Question: I'm new to flask & web dev. I want to pass output of an algorithm to template so I can show it to user. But I'm doing something wrong and don't see any output in HTML other then empty bullet points.
'''
from flask import Flask, request, jsonify, render_template
from image_processing import find_cross_v4
import json
app = Flask(__name__)
def run_algorithms():
return {'file_name': f.filename, 'set_min': 'hello world 1','rep_sec':'hello world 2'}
@app.route('/upload', methods=['POST'])
def upload():
f = request.files['file']
f.save("image_processing/query.jpg")
data = run_algorithms()
#jsondata = jsonify(data)
#data =json.loads(jsondata)
return render_template('results.html',data=data)
@app.route('/test',methods=['POST'])
def test():
try:
f = request.files['file']
f.save("image_processing/query.jpg")
except KeyError:
return jsonify({'error': 'File Missing'})
result = run_algorithms(f)
return jsonify(result)
if __name__ == "__main__":
app.debug = True
app.run(host='0.0.0.0')
'''
'''
<!DOCTYPE html>
<html>
<head>
</head>
<body>
<h1 class="logo">Results</h1>
<ul>
{% for data in data %}
<li>{{data.file_name}}</li>
<li>{{data.set_min}}</li>
<li>{{data.rep_sec}}</li>
{% endfor %}
</ul>
</body>
</html>
'''
I hit '/test' from command line
'''
curl --form file=@somefile.jpg http://0.0.0.0:5000/test
'''
Got below as output.
> {
"file_name": "somefile.jpg",
"rep_sec": "hello world 2",
"set_min": "hello world 1" }
Results when I try things via browser

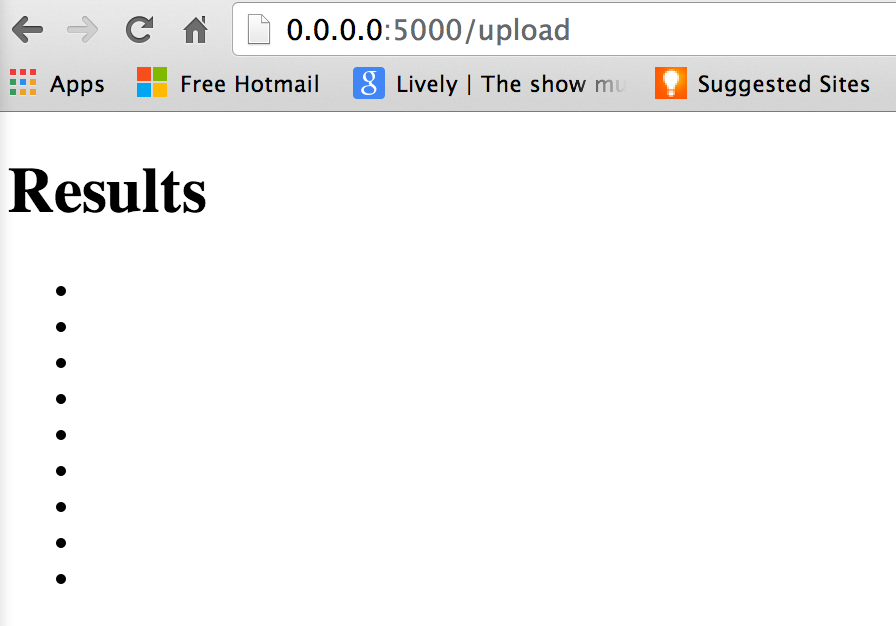
Answer: I removed 'for' statement in HTML template and it worked!